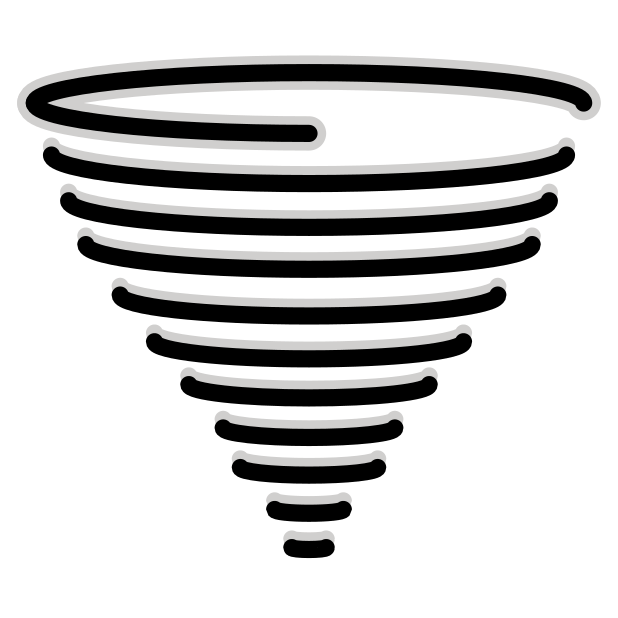
Emoji: 🌪
Name: cloud with tornado
Unicode: 0x1f32a